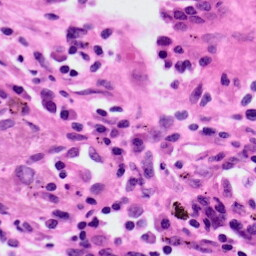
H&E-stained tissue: Lung